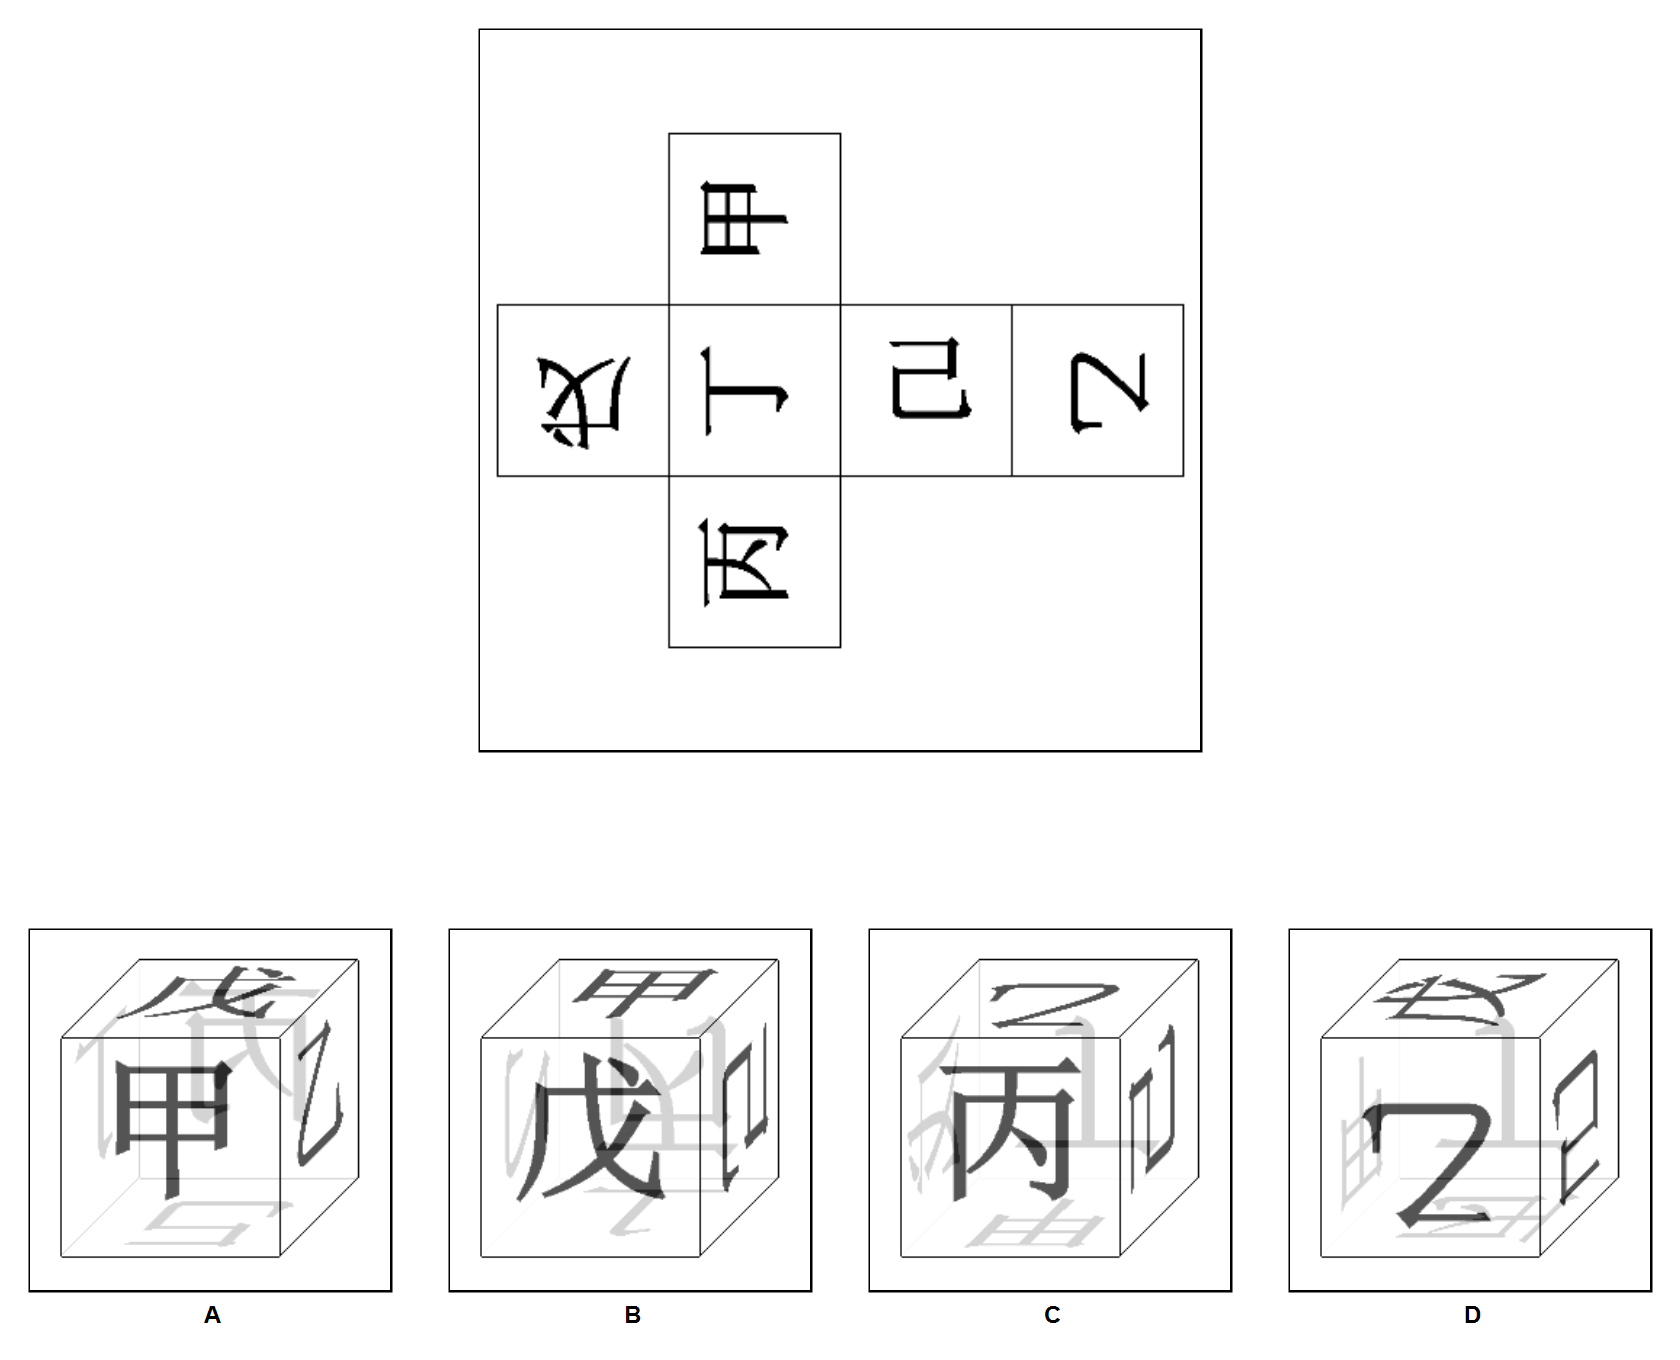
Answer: A